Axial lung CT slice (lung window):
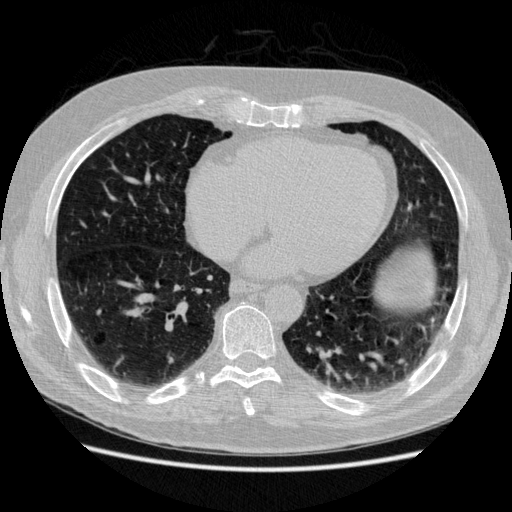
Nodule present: no